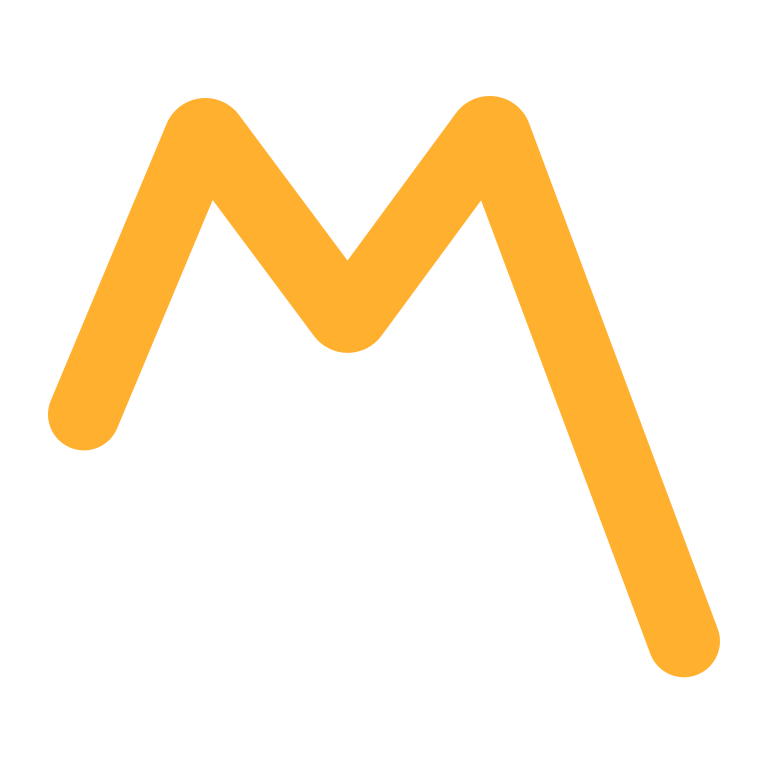
part alternation mark flat